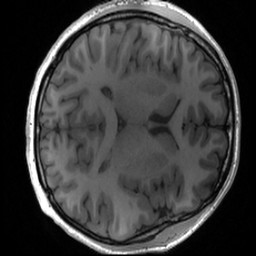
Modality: T1w
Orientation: axial
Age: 21
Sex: male
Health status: healthy